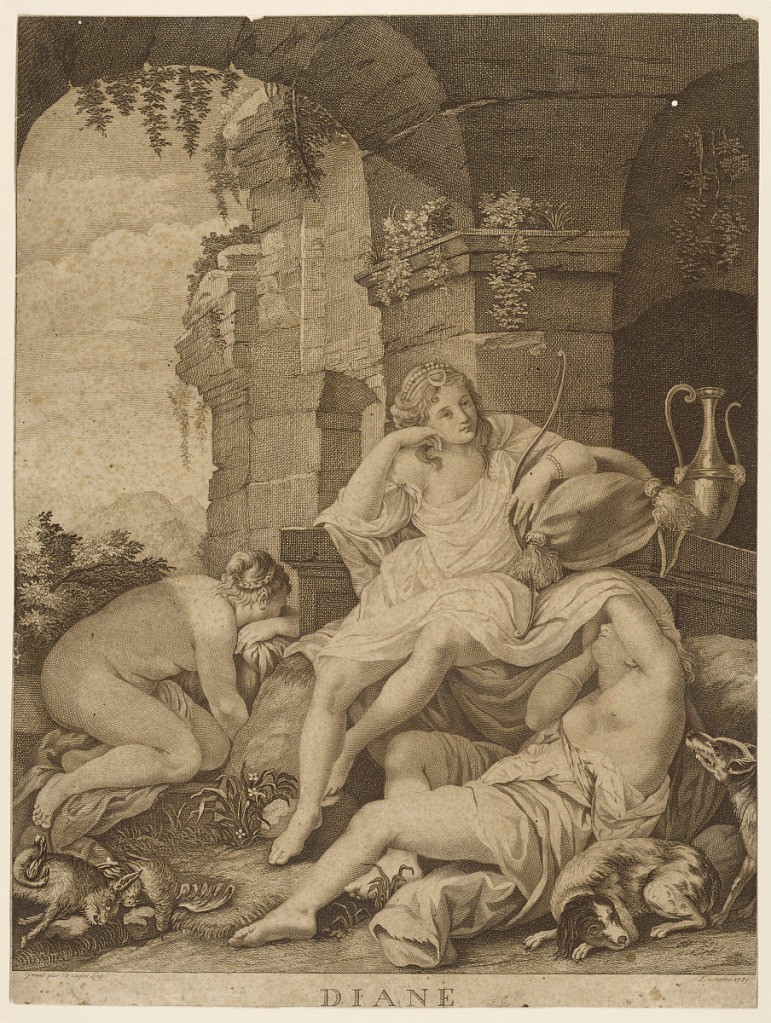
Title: Diana
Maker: Pompeo Lapi, Italian, active ca. 1783
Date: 1789
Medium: Engraving in dark brown ink on paper
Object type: Print
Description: Diana is seen seated under a ruined arch with two nude nymphs. She holds a bow in her hand. Below, two dogs and dead game.